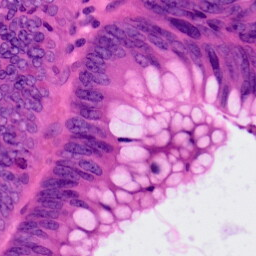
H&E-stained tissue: Colon